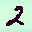
Label: 2